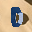
Label: 0